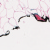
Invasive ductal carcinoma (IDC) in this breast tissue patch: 0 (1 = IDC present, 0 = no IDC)